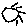
Label: sun